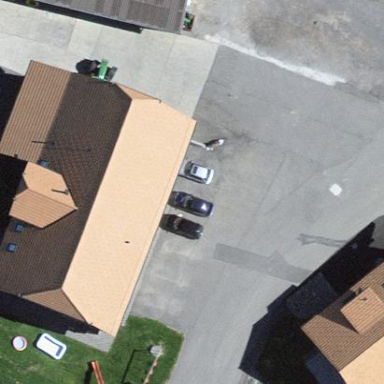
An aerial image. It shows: Farm building.